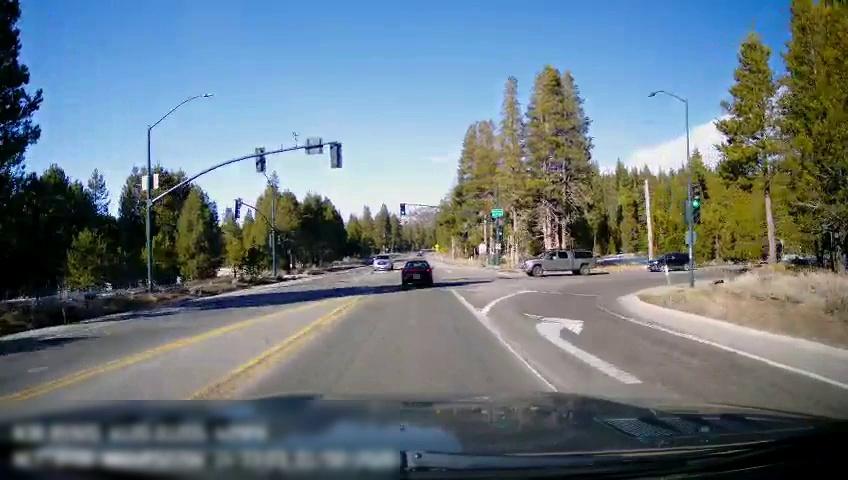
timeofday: Day
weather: Sunny
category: Drivable Space
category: Vehicles | Car
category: Vehicles | SUV
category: Vehicles | SUV
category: Vehicles | SUV
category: Lanes | Alternate Lane
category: Lanes | Current Lane
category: Lanes | Alternate Lane
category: Lanes | Current Lane
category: Lanes | Opposite Lane
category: Lanes | Opposite Lane
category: Lanes | Opposite Lane
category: Traffic | Lights
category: Traffic | Lights
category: Traffic | Lights
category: Traffic | Signs